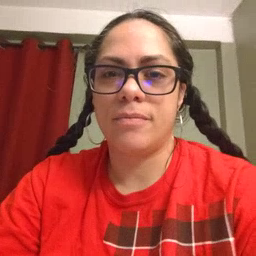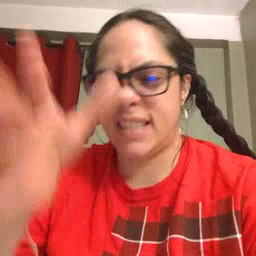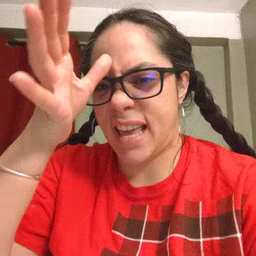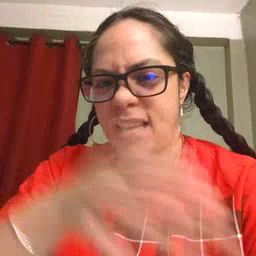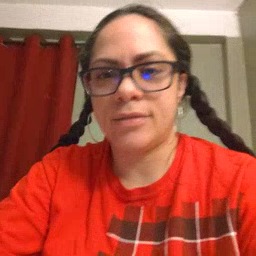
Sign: dad